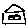
Label: house